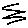
Label: zigzag